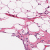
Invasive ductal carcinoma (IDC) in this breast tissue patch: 0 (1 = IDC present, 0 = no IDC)